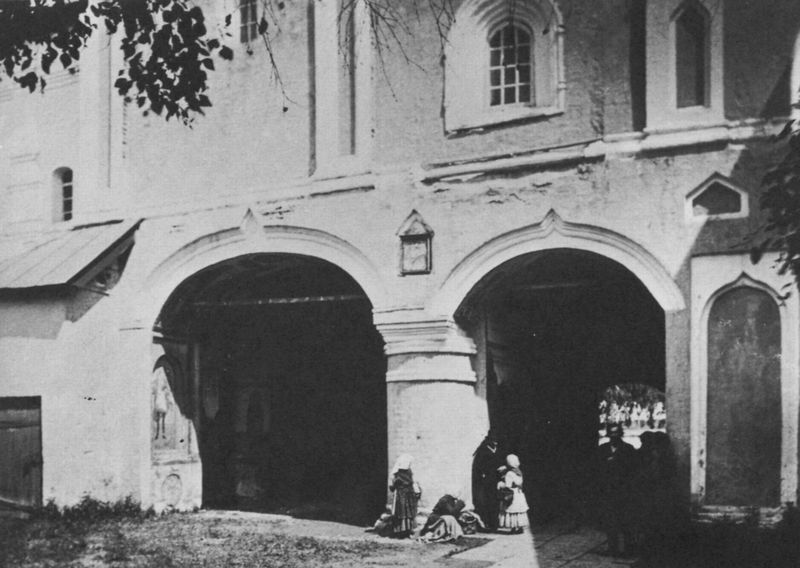
Titel: Das Hoftor eines Mönchsklosters
Künstler: Russischer Photograph
Standort: Paris
Institution: Bibliothèque du Musée des Arts Décoratifs
Schlagwörter: mann, schatten, weiß, menschen, mädchen, sitzen, fenster, frau, grau, holz, kleid, licht, pfeiler, schwarz, tür, dach, gebäude, gras, haus, rasen, wiese, zylinder, wand, architektur, falten, stehen, bild, kirche, sonne, boden, kind, kinder, garten, bogen, fassade, mauer, hof, rundbogen, tafel, durchgang, tor, foto, fotografie, photographie, bögen, keller, arkade, stütze, kloster, denkmal, fliesen, pflastersteine, arkaden, fries, portal, tore, putz, verputzt, portale, sonnenschein, aussen, platten, lich, vordach, bogenstellung, fresco, markise, öffnungen, durchfahrt, nieschen, kirchhof, spitzbogenfenster, zugemauert, kielbogen, dorische pfeiler, grabplatten, wandnieschen